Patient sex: M
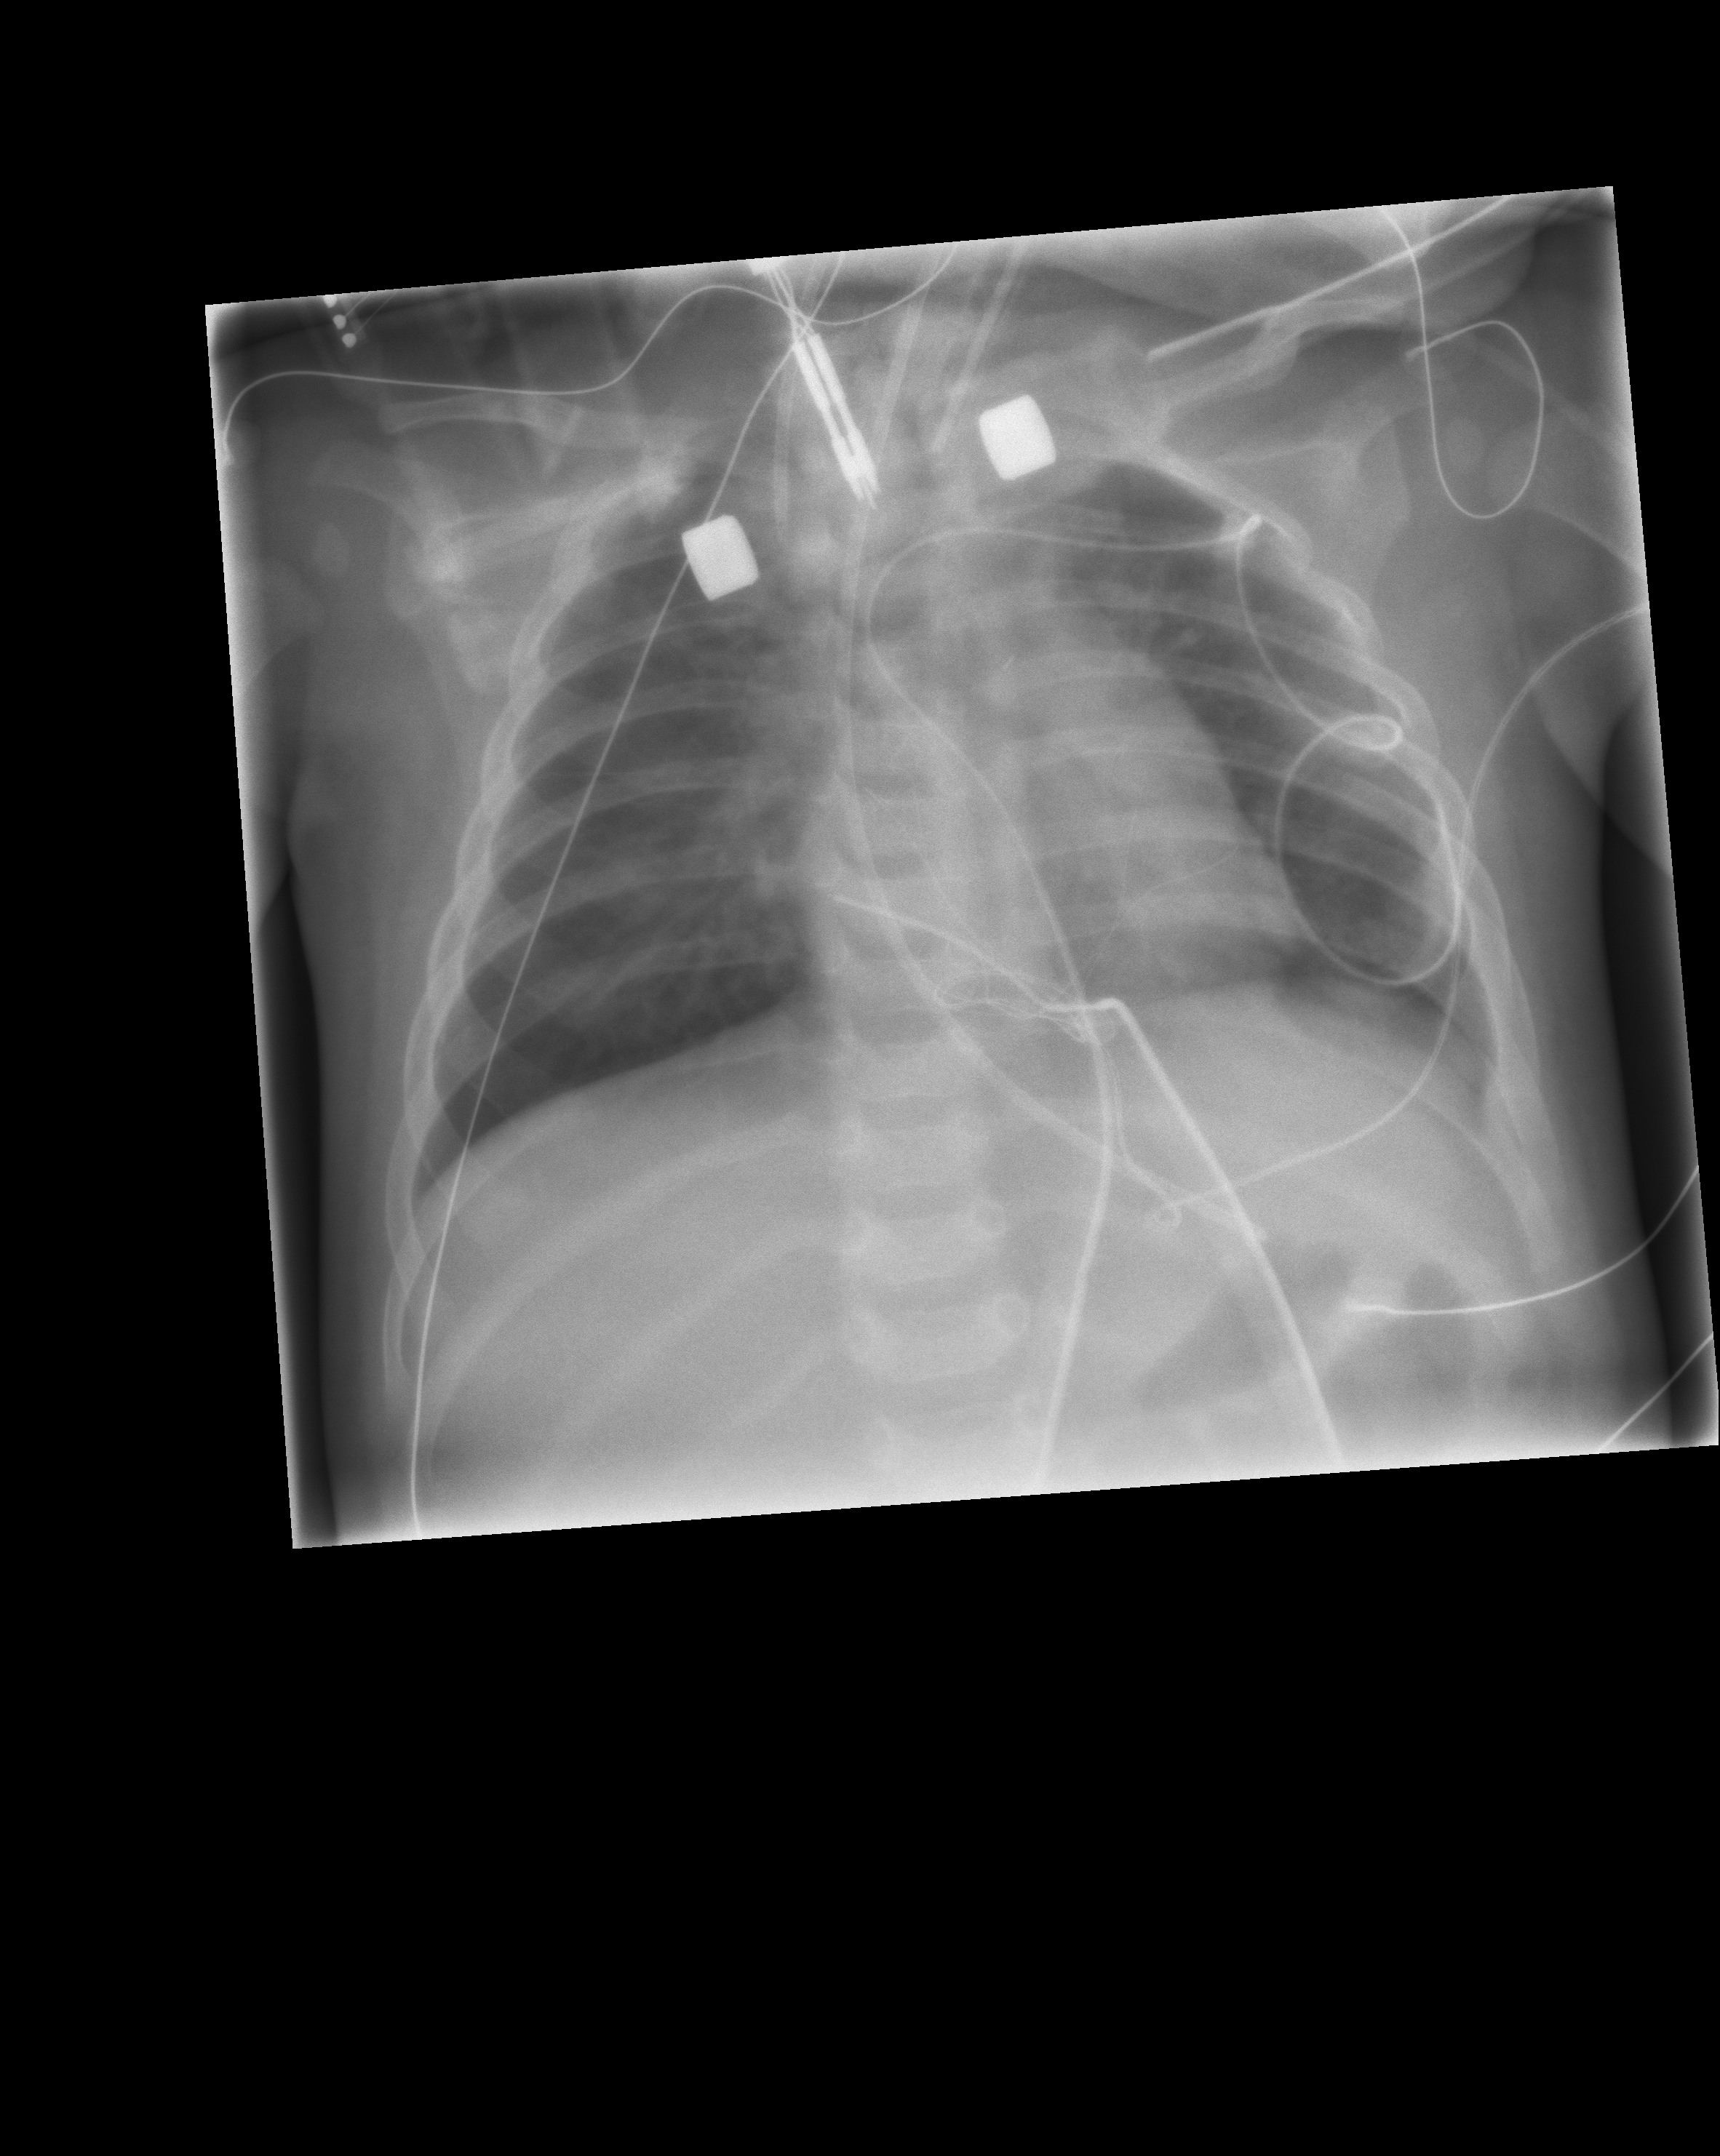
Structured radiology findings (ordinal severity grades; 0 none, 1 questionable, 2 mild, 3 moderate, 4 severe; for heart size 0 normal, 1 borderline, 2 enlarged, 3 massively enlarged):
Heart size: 0
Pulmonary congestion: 2
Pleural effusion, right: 0
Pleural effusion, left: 0
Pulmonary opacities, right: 0
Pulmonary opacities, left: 0
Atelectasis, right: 0
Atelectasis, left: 0